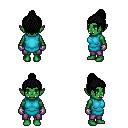
a pixel art fantasy rpg character, female body template, orc, green skin, teal tunic, magenta pants, black short topknot hairstyle, metal gloves, four views (front, back, left, right), 2x2 character sprite sheet, small pixel art, hard edges, no anti-aliasing